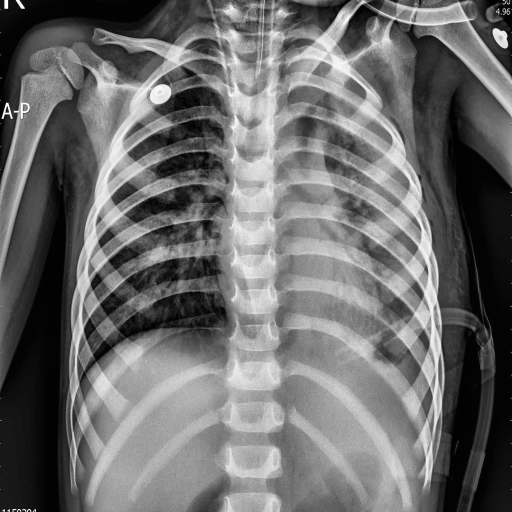
Finding: PNEUMONIA